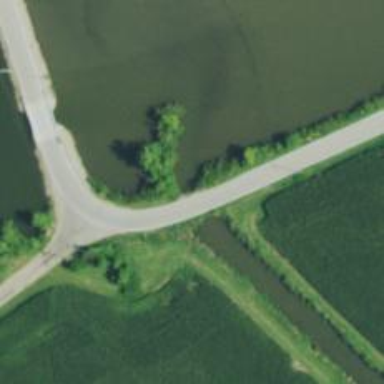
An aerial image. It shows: Culvert tunnel crossing over canal.